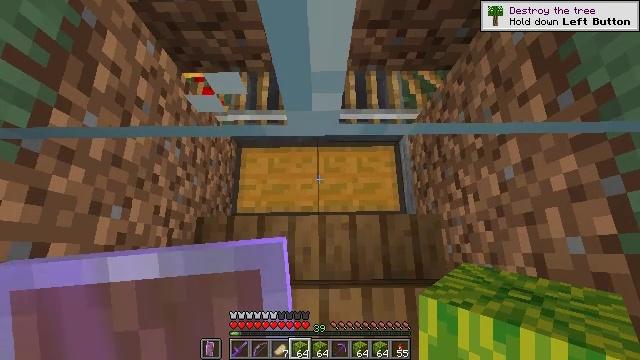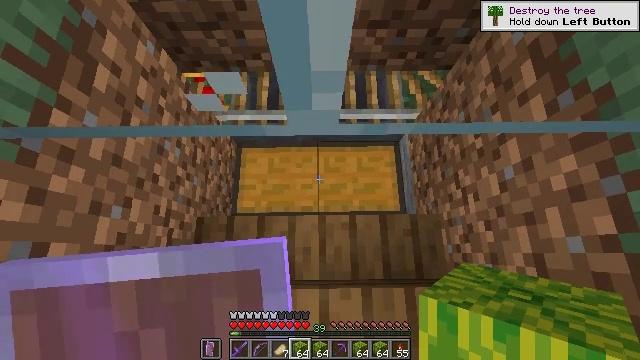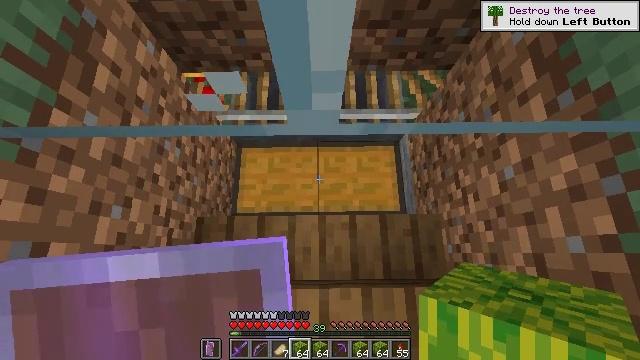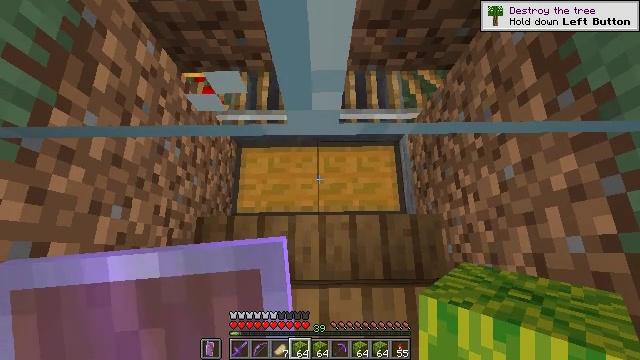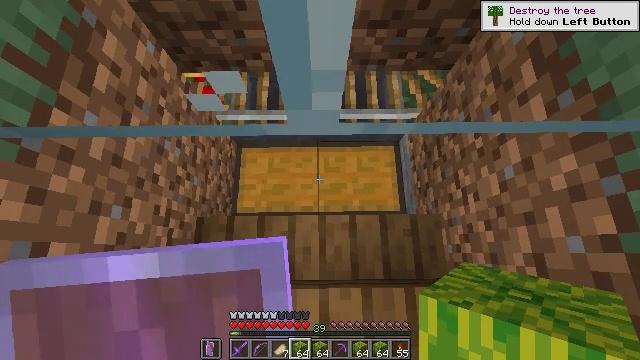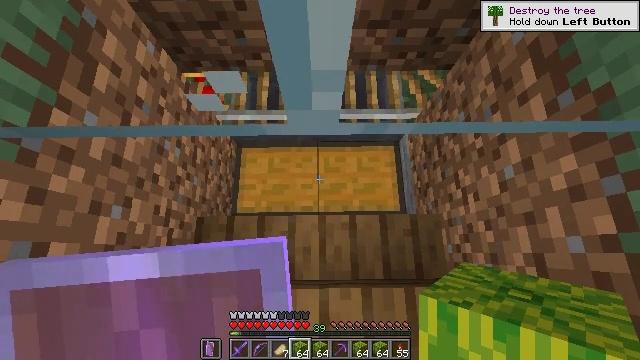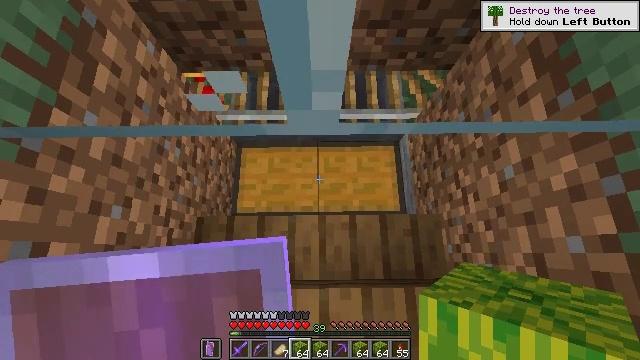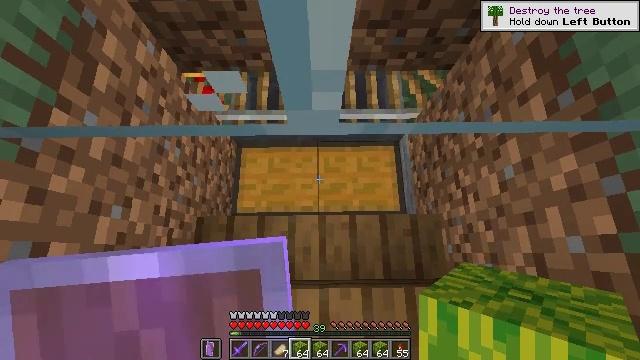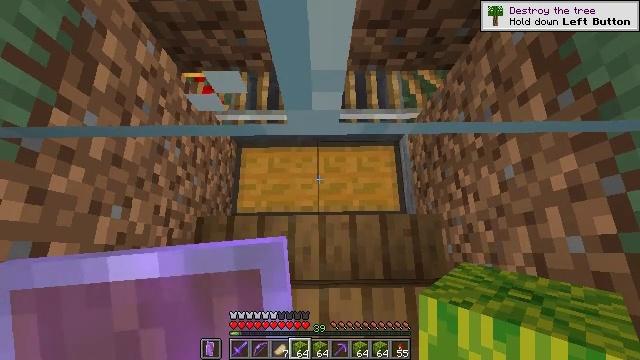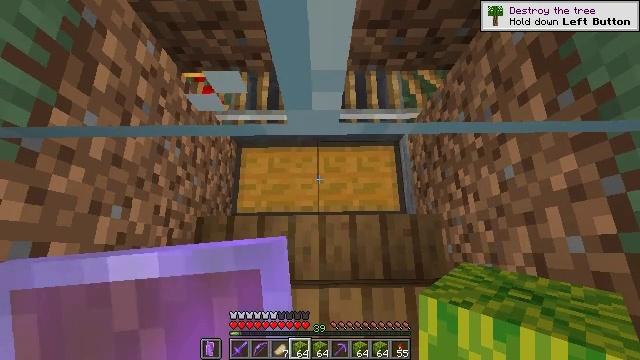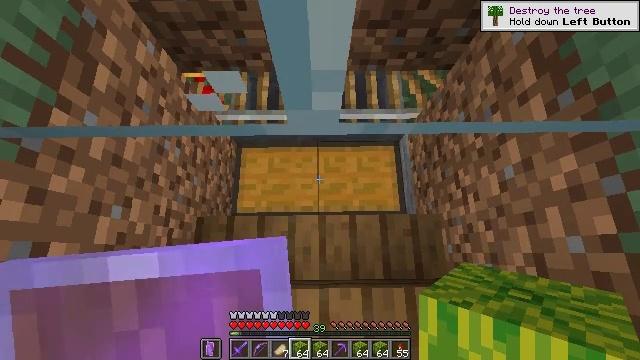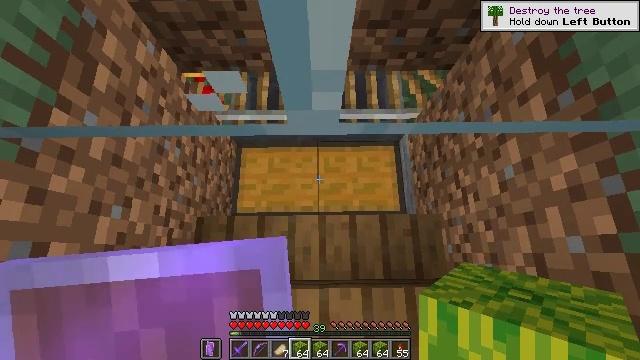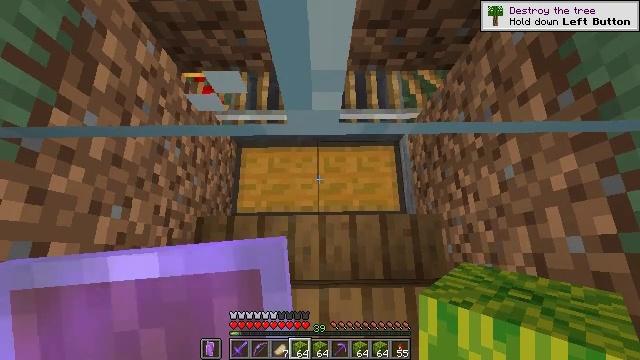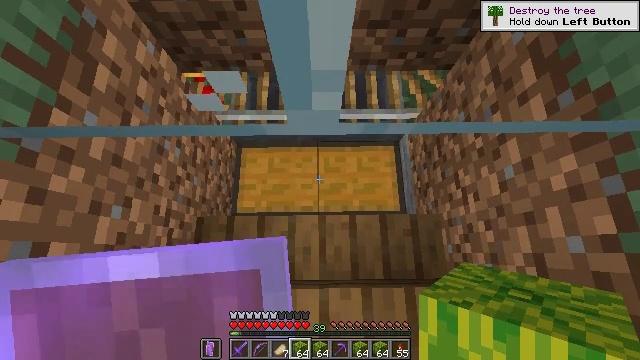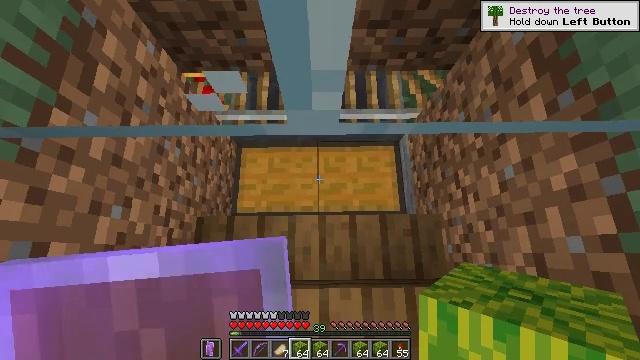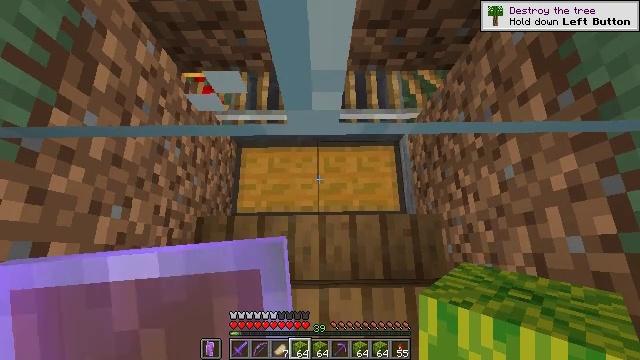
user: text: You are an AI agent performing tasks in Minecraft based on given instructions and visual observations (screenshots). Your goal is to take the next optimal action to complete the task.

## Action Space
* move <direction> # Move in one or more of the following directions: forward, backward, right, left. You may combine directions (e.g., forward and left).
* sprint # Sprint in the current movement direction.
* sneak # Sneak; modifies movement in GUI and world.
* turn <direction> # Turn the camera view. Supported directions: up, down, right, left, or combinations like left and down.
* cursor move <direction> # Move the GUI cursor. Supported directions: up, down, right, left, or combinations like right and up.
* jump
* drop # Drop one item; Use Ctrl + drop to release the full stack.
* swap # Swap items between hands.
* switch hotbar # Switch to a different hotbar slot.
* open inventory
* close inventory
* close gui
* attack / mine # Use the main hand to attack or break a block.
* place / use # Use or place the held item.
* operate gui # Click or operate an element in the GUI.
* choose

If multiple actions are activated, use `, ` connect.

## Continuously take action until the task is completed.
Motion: motion action
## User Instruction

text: Get the crafting table into the inventory.
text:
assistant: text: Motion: no_op
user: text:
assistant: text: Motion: no_op
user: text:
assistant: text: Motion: no_op
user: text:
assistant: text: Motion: no_op
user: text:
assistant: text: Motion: no_op
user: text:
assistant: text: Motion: no_op
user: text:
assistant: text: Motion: no_op
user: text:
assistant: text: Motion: no_op
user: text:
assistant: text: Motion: no_op
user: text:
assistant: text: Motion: no_op
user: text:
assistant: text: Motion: no_op
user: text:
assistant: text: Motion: no_op
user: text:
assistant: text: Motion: no_op
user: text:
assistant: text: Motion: no_op
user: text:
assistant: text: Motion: no_op
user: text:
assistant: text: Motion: no_op
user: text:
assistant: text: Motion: move back
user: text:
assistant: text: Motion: move back
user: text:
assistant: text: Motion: move back
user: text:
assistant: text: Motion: move back, turn left and up
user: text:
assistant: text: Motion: move back, turn up
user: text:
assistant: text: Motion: move back, turn up
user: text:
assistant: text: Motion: turn right and up
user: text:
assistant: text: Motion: turn right and up
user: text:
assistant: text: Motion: turn up
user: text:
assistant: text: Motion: no_op
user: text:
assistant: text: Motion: no_op
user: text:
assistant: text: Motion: no_op
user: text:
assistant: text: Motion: no_op
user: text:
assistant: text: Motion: no_op